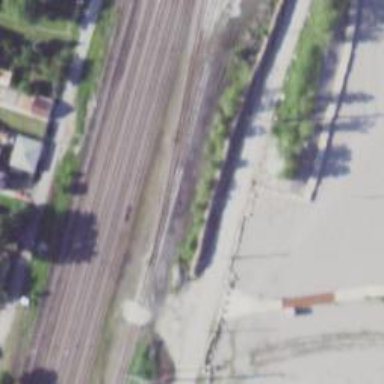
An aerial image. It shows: Railway yard.